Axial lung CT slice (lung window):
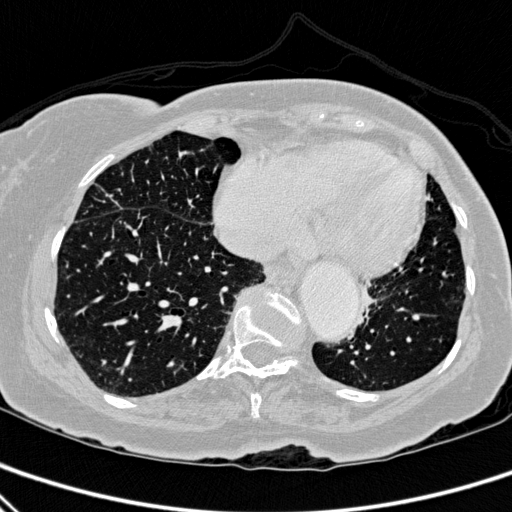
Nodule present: no